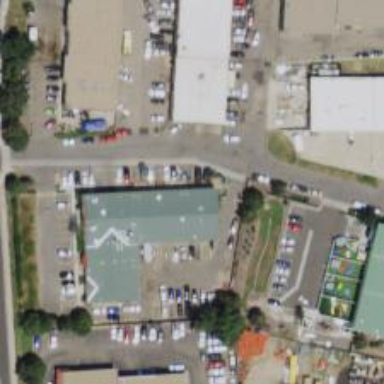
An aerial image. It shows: Car rental facility.